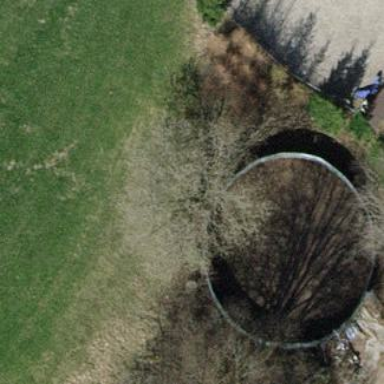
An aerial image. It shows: Storage tank with man-made structure.